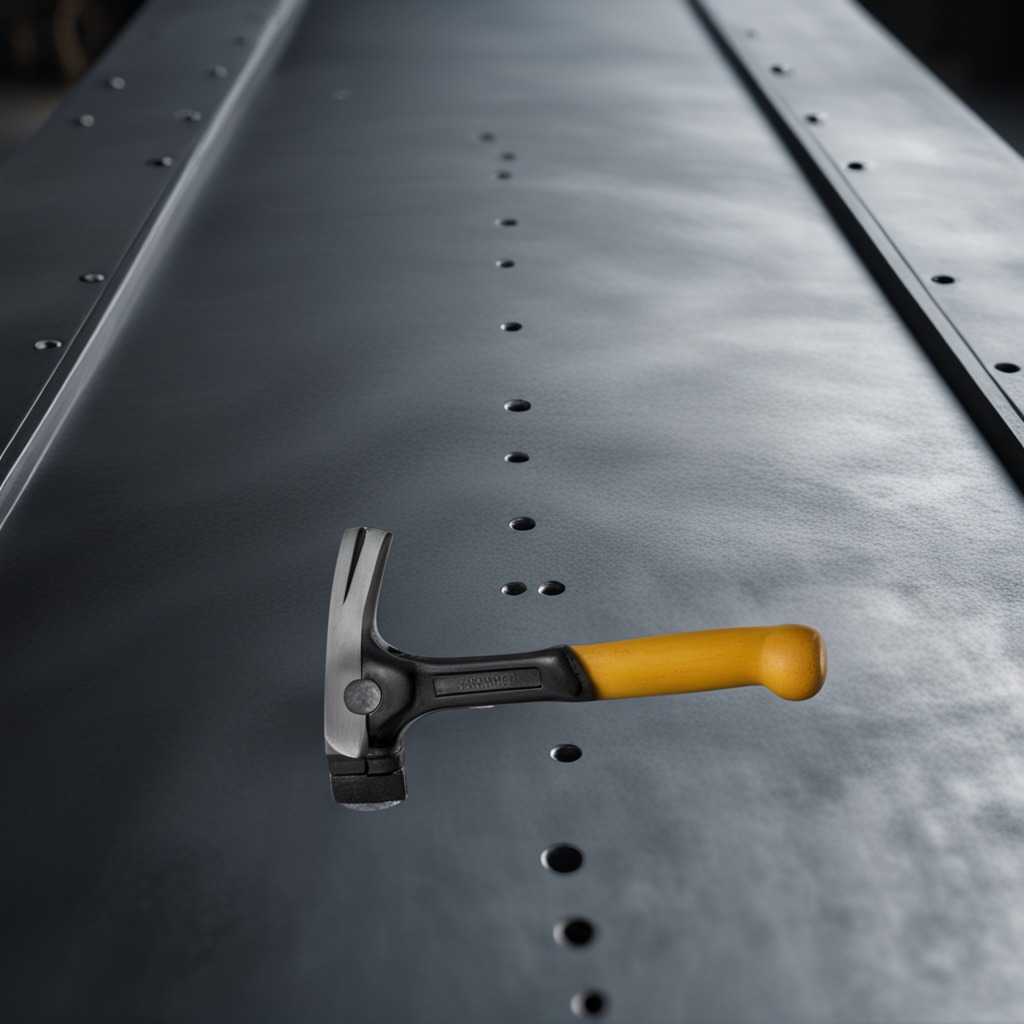
A hammer is lying on a cold steel table in a mining workshop.